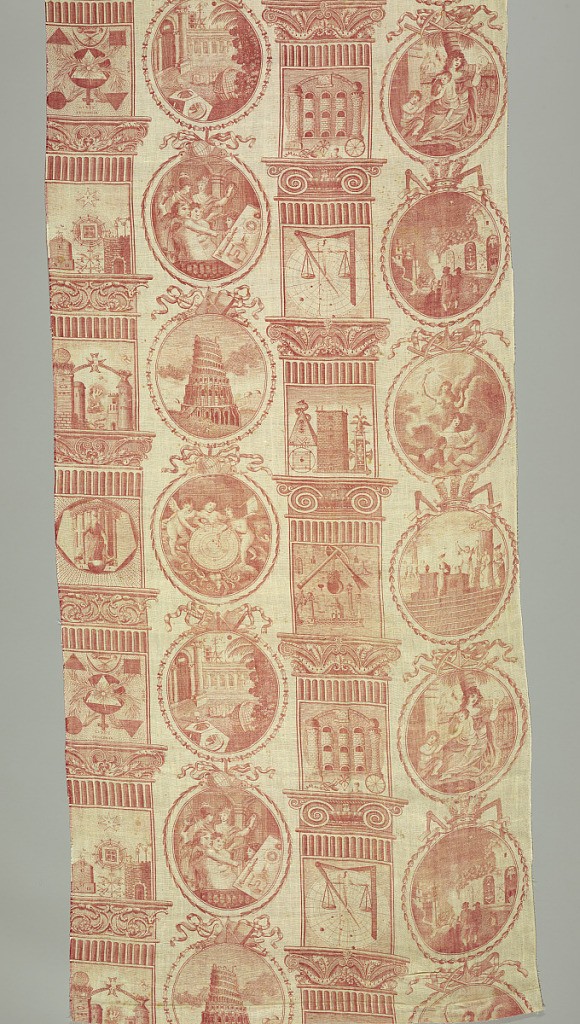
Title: Textile
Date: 1790–1810
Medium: cotton Technique: printed by engraved plate on plain weave
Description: Pillar print with two different pillars alternate with circular cartouches. The imagery is all associated with the secret society of Freemasons.
In red on white. Blue warps.